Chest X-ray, PA view. Patient: 52 years old, sex M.
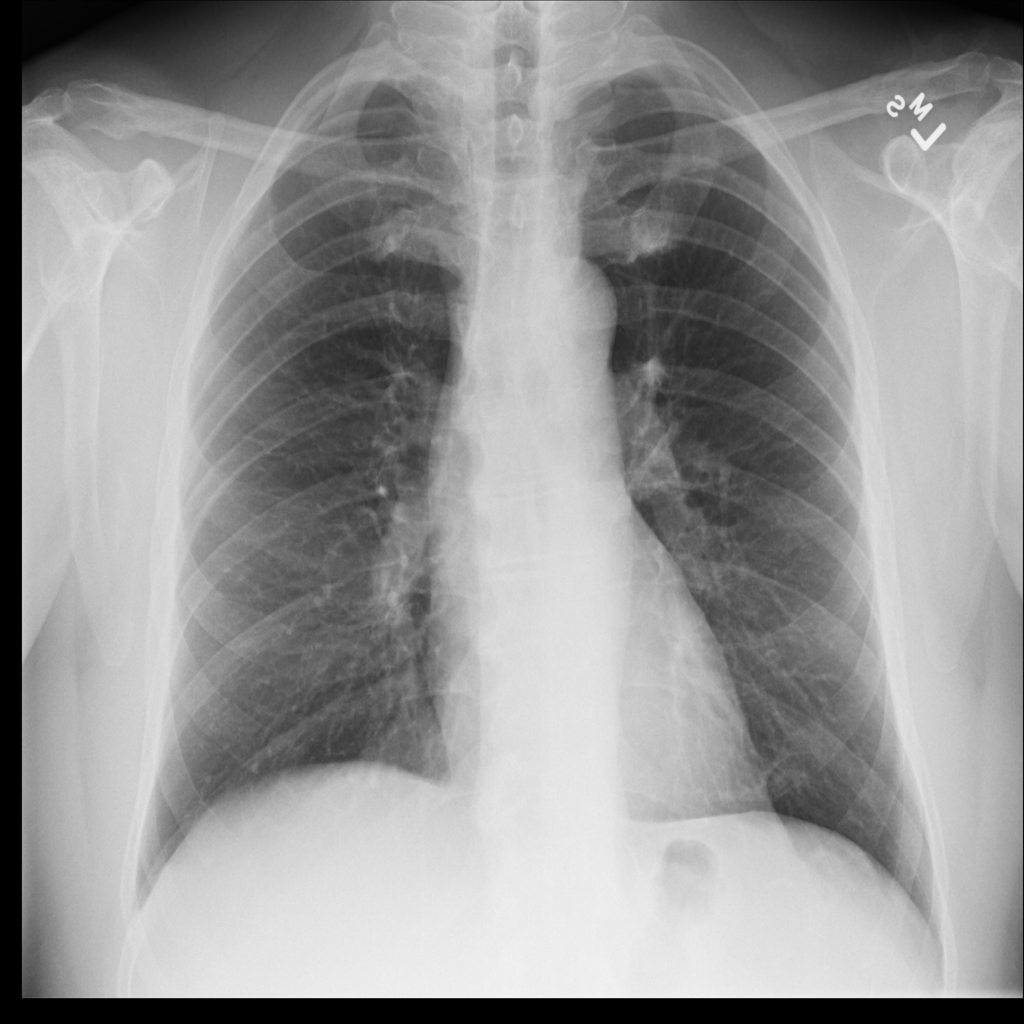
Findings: No Finding